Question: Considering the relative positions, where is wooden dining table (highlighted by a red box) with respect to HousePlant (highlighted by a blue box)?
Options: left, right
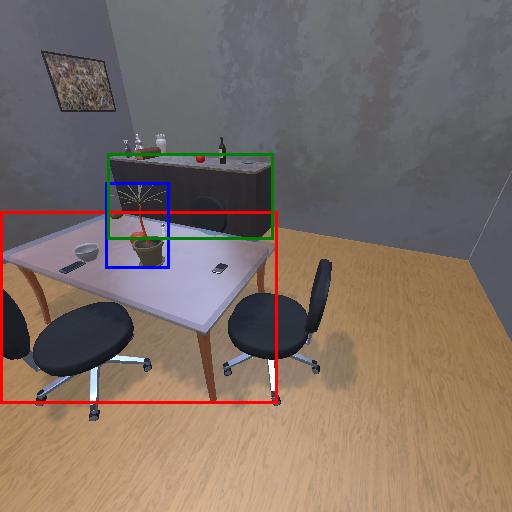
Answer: left